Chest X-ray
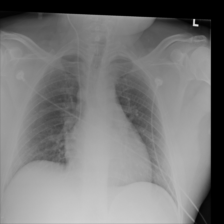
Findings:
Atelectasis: negative
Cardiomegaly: negative
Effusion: negative
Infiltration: negative
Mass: negative
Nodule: negative
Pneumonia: negative
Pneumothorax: negative
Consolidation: negative
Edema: negative
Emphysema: negative
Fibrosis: negative
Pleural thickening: negative
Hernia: negative